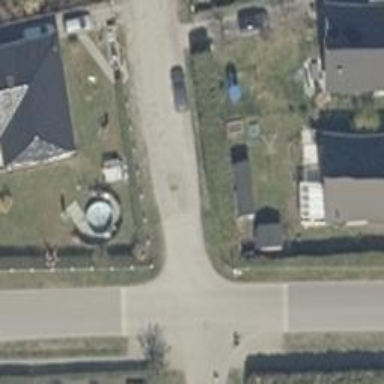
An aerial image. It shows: Residential road.